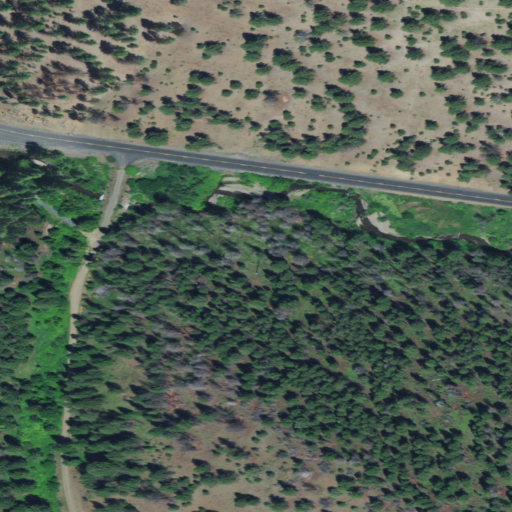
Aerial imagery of valley in Oregon named Dry Soda Gulch containing grassland, shrub, and evergreen forest